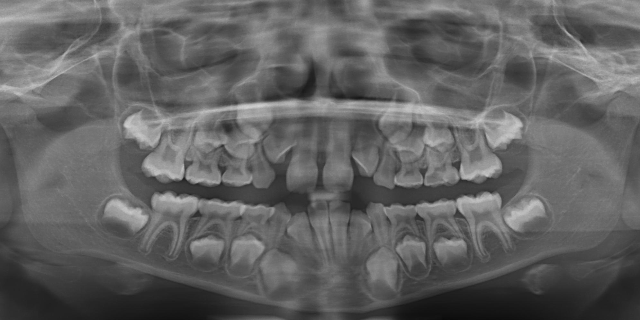
child